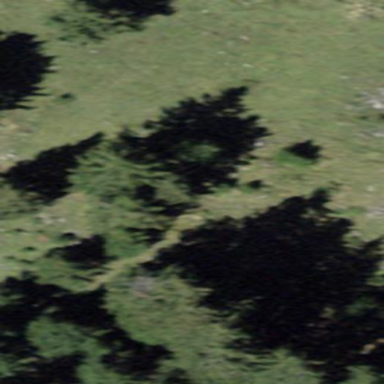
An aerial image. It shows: Forest area.